Question: I would like to update current song name into this picture. I don't know how to call that one and need to show image. I am using AVPlayer now. I would like to know how to do.

I have tried this but it show error.
'''
MPNowPlayingInfoCenter *infoCenter = [MPNowPlayingInfoCenter defaultCenter];
infoCenter.nowPlayingInfo =
[NSDictionary dictionaryWithObjectsAndKeys:@"my title", MPMediaItemPropertyTitle,
@"my artist", MPMediaItemPropertyArtist,
nil];
'''
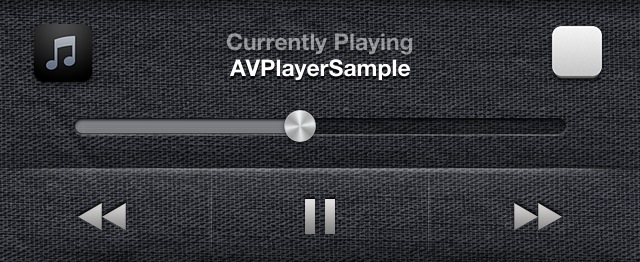
Answer: Did you '#import <MediaPlayer/MediaPlayer.h>' in this class?
Is the MediaPlayer framework linked to your project?